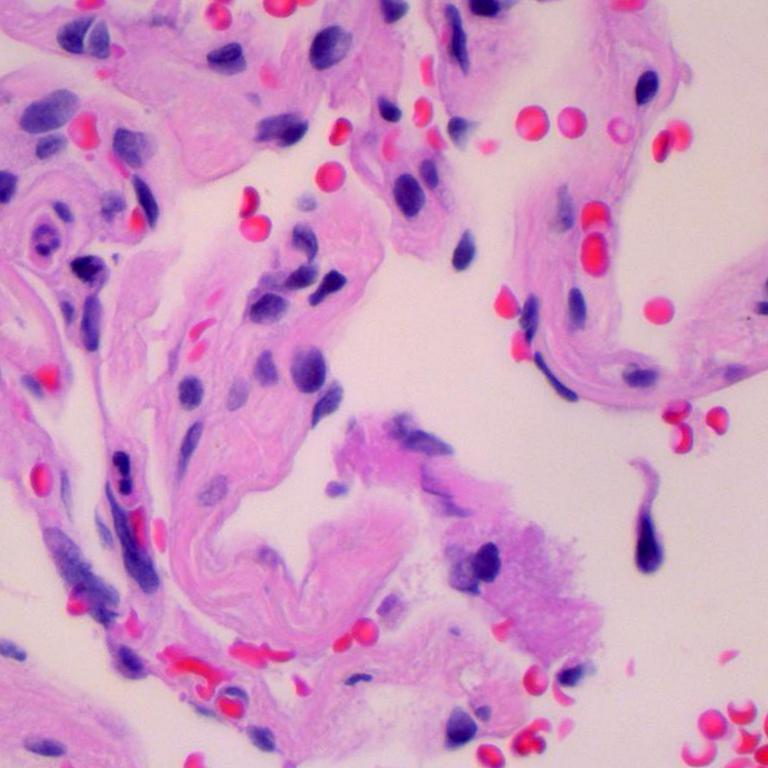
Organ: lung
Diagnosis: benign